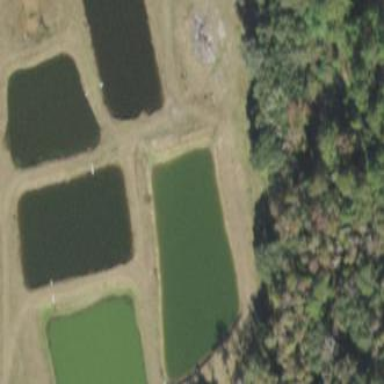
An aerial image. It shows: Area dedicated to aquaculture.